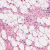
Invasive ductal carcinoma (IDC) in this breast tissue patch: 1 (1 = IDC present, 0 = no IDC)